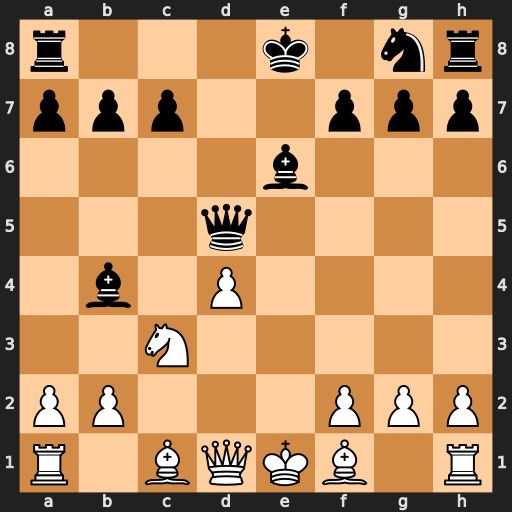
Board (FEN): r3k1nr/ppp2ppp/4b3/3q4/1b1P4/2N5/PP3PPP/R1BQKB1R
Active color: w
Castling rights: KQkq
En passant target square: -
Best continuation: Qa4+ Qd7 Qxb4